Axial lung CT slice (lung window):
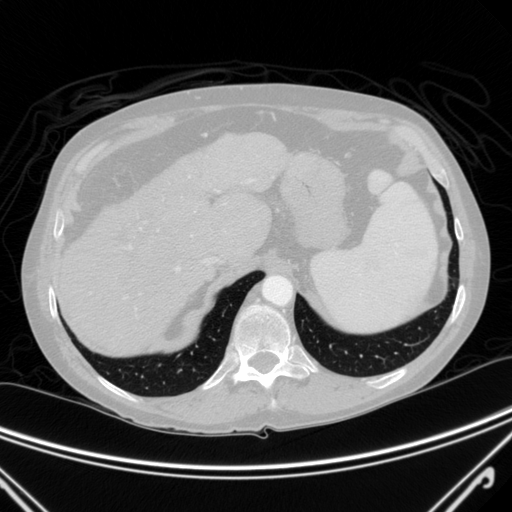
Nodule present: no